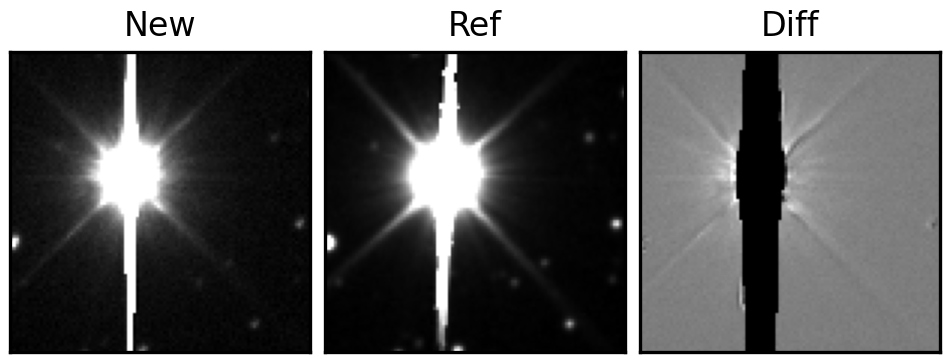
Label: bogus